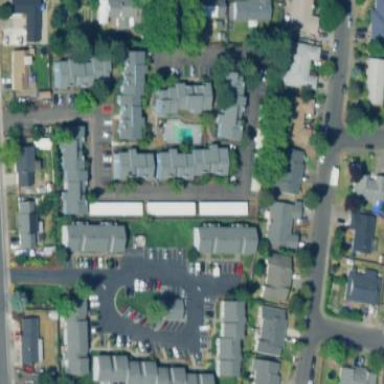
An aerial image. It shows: Residential area with apartments.